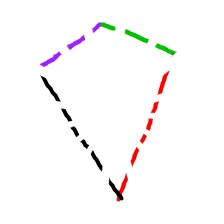
Shape: kite